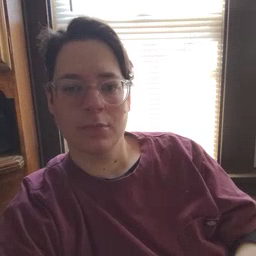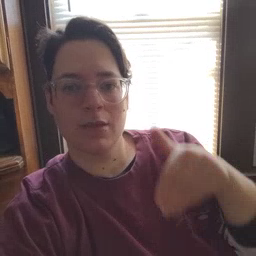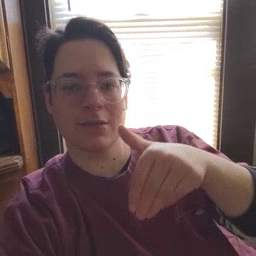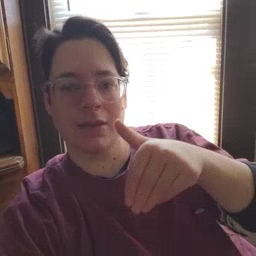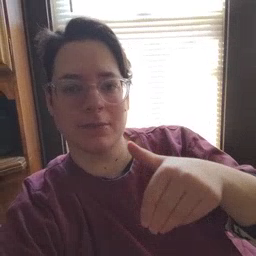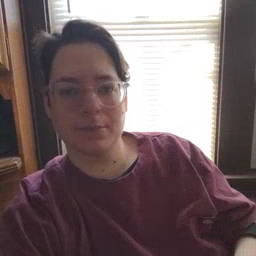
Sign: night